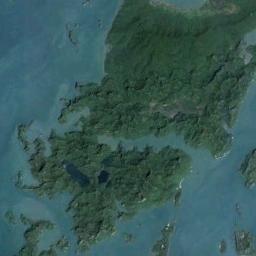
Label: island